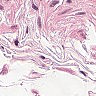
Metastatic tissue present: no